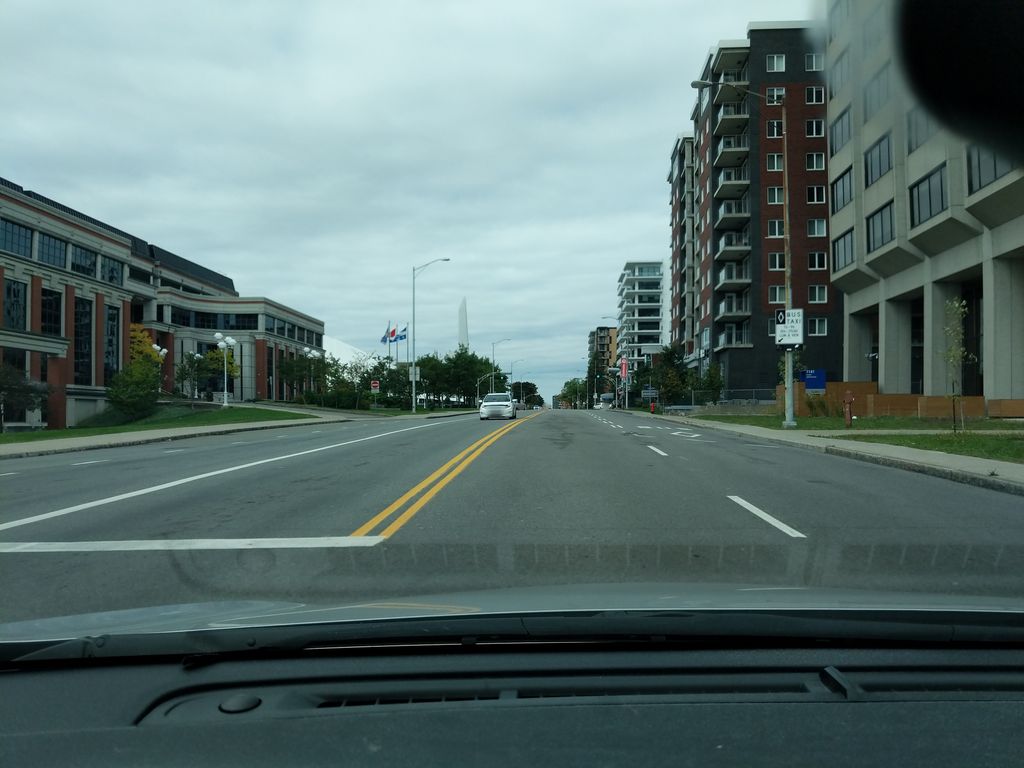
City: quebec_city